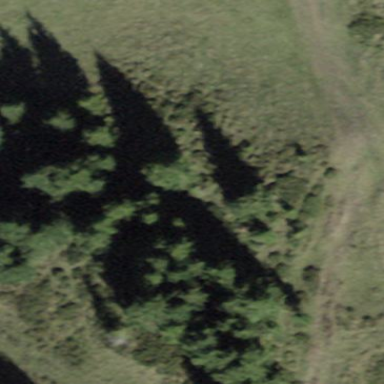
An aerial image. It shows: Forest area.